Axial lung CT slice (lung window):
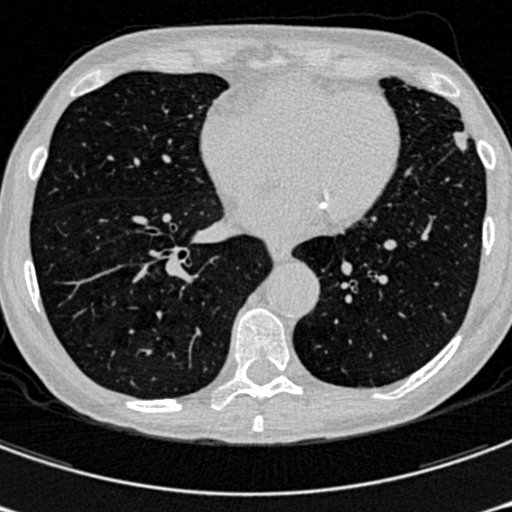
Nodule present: no